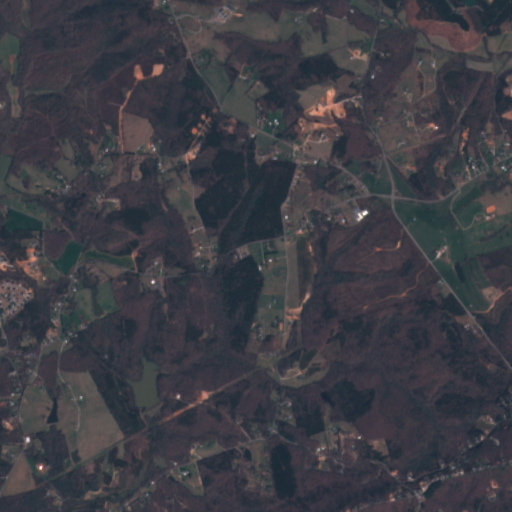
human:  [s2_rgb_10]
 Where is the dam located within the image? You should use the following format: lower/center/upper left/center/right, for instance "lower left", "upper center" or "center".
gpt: The dam is located in the lower left of the image.
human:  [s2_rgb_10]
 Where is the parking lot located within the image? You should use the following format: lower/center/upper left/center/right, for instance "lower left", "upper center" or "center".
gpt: The parking lot is located in the center right of the image.
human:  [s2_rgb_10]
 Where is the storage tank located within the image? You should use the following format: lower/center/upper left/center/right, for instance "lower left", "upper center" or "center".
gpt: The storage tank is located in the lower left of the image.
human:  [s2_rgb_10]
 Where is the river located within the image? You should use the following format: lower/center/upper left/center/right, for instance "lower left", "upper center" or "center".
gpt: The river is located in the upper right of the image.
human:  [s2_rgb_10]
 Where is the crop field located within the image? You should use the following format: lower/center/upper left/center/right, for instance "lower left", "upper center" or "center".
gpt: There is no crop field in the image.